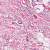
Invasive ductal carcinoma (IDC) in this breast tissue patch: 0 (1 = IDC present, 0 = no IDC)